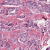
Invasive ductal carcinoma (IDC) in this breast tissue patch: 1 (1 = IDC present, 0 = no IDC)